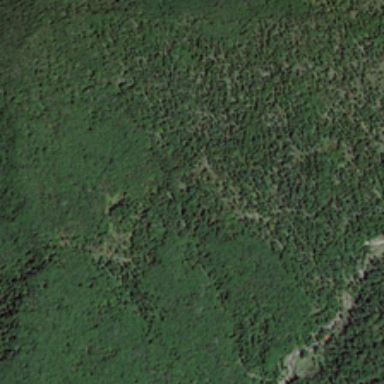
Many green trees form a piece of green forest .